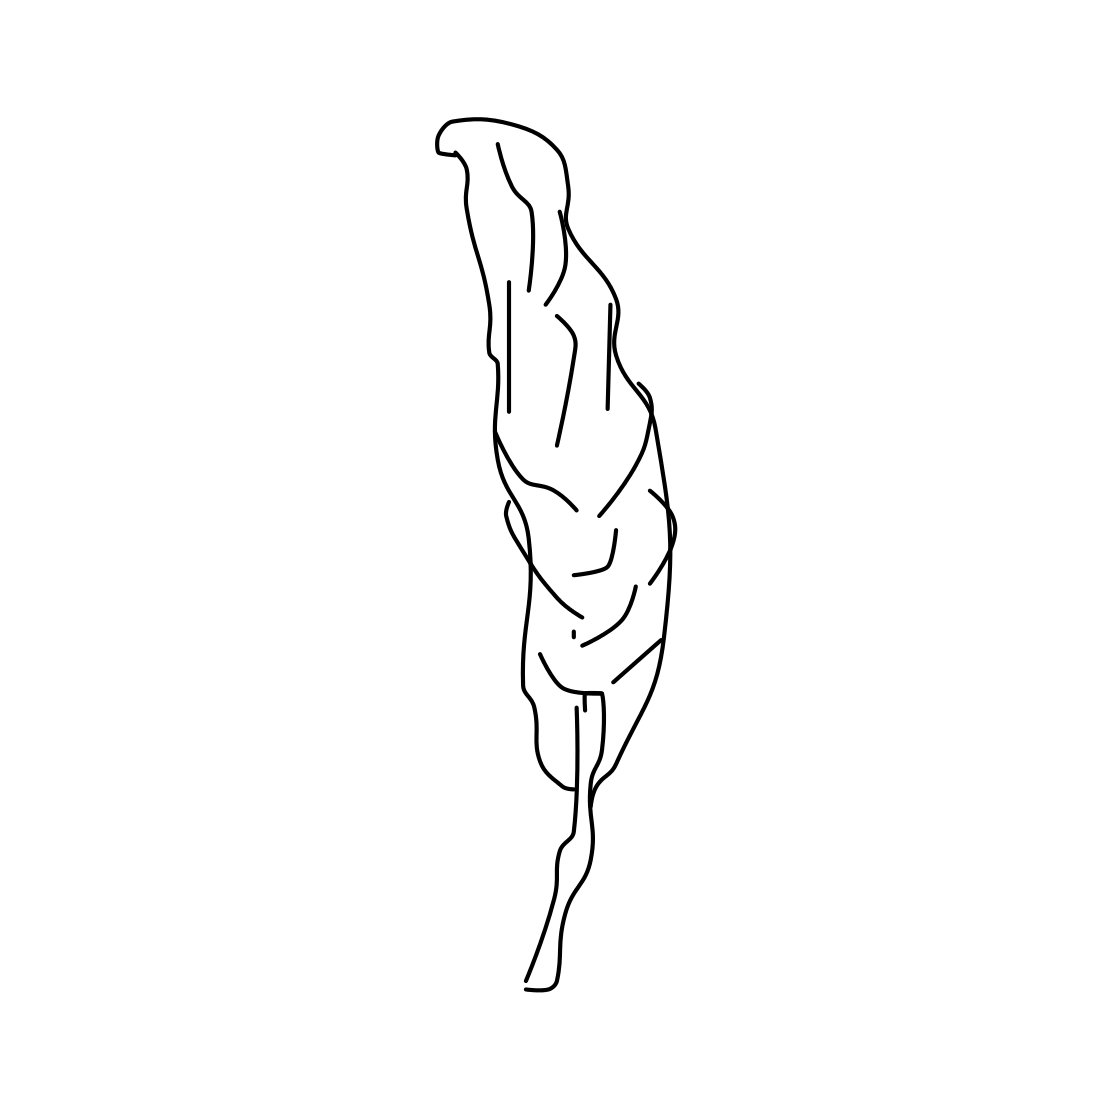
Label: feather